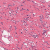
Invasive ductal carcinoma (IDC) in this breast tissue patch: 1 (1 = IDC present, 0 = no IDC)